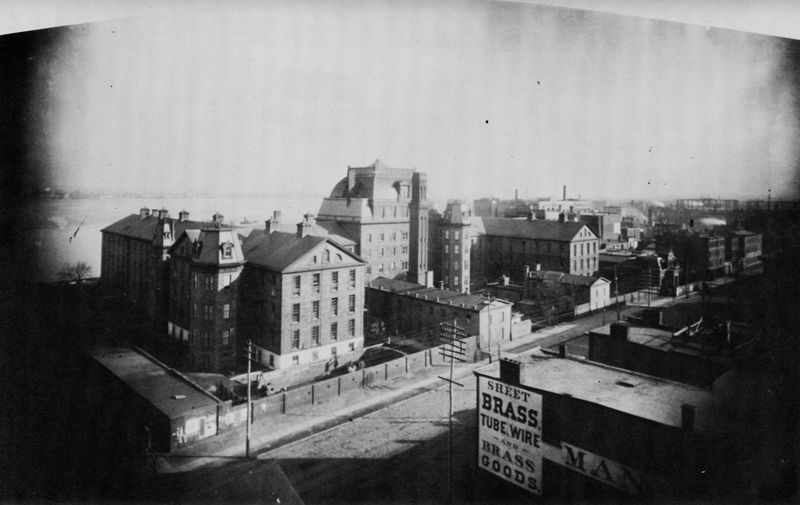
Titel: Bellevue Hospital
Künstler: Amerikanischer Photograph
Schlagwörter: dunkel, himmel, meer, schatten, wasser, weiß, fluss, see, stadt, fenster, grau, hell, hintergrund, laternen, licht, schwarz, strasse, dach, gebäude, haus, weg, zaun, alt, architektur, horizont, häuser, sonne, england, kamin, kamine, schornstein, turm, schrift, ansicht, fassade, fassaden, ort, strassenansicht, schule, mast, dächer, giebel, mauer, schornsteine, lattenzaun, amerika, fabrik, werbung, beleuchtung, vogelperspektive, industrie, masten, foto, fotografie, photographie, stadtansicht, erker, schild, innenhof, bürgersteig, türme, strommast, gauben, kreuzung, schwarz weiß, trottoir, plakat, reklame, photo, mauern, walmdach, strassen, siedlung, usa, stockwerke, wohnen, firma, mietshaus, photografie, hausfassade, fabriken, leitungen, strommasten, satteldächer, mietshäuser, hallen, hausdach, häuserblock, flachdächer, tube, wohngebiet, baracken, strassenschlucht, brass, elektrizitätsmasten, gebäden, hausdächer, hausfassaden, reklameschild, rosalit, sheet, sheet brass, werbetafel, wire